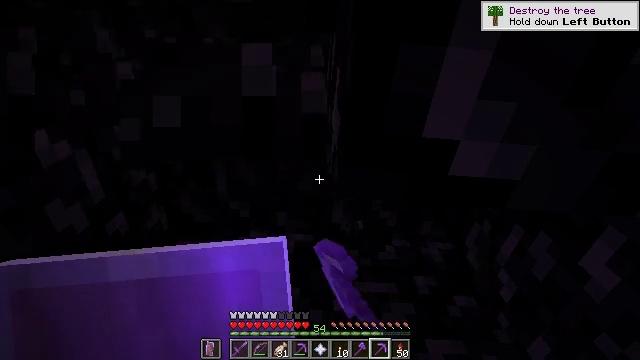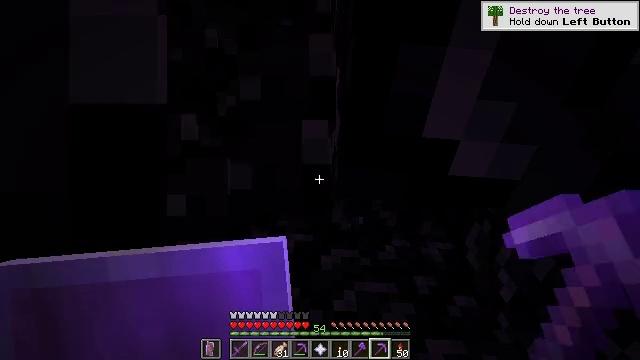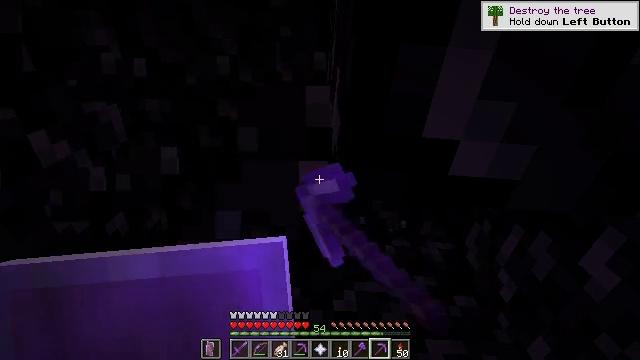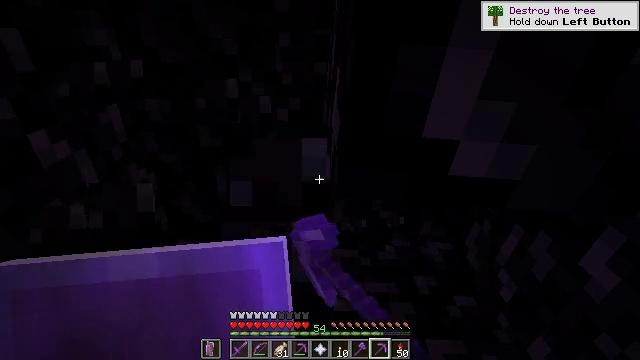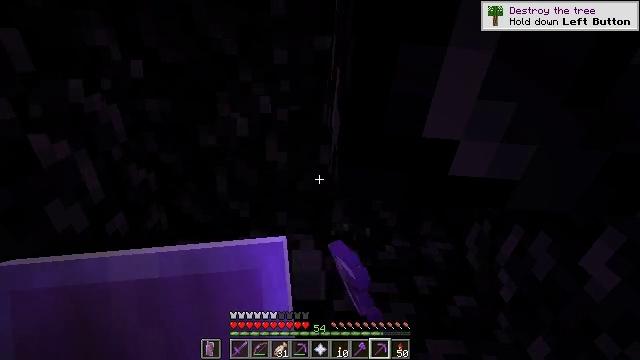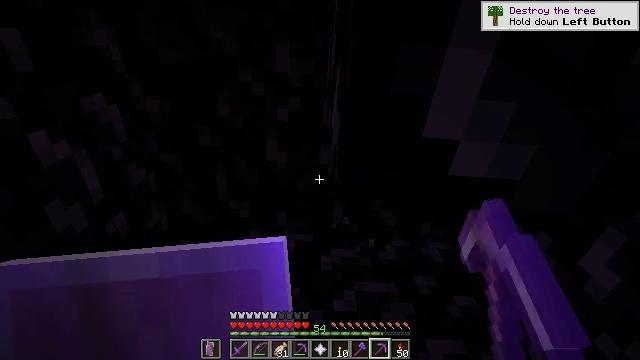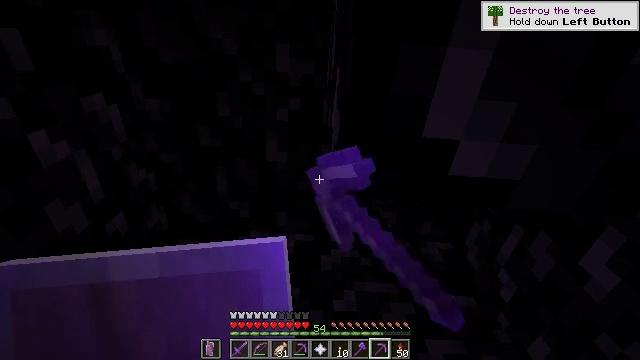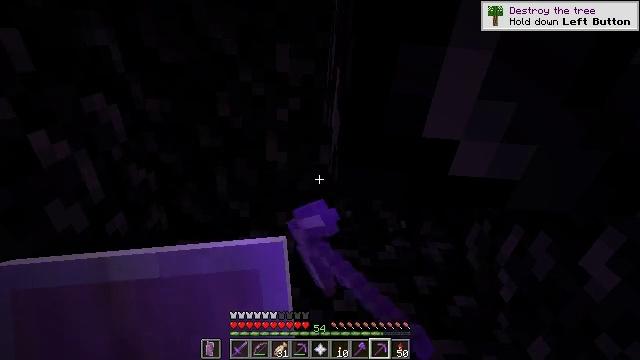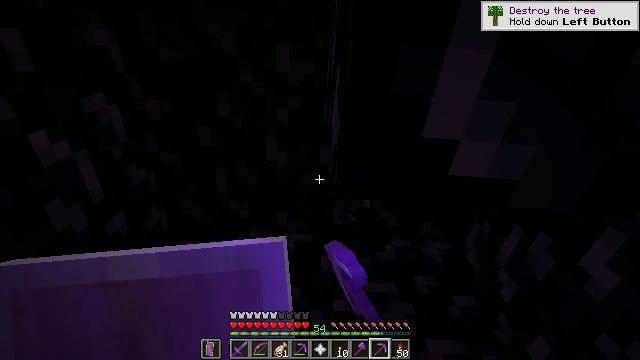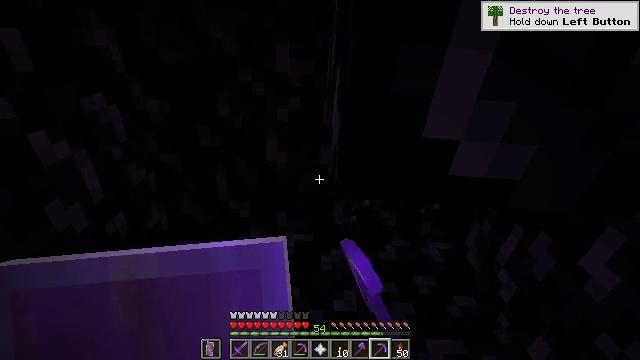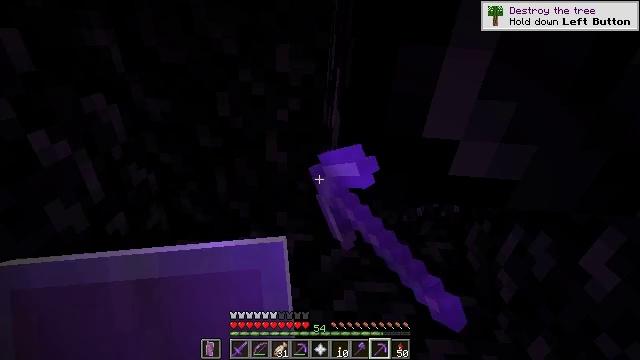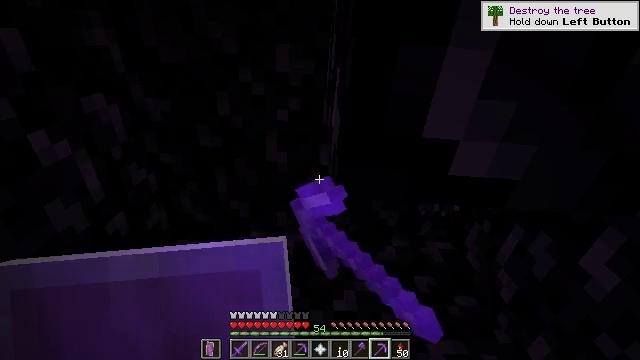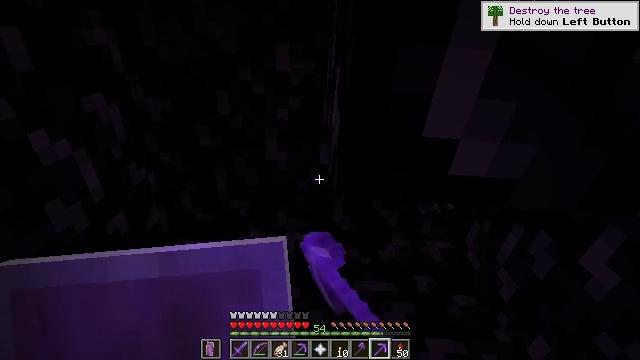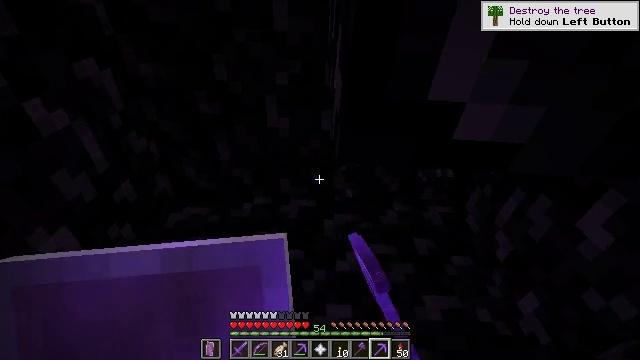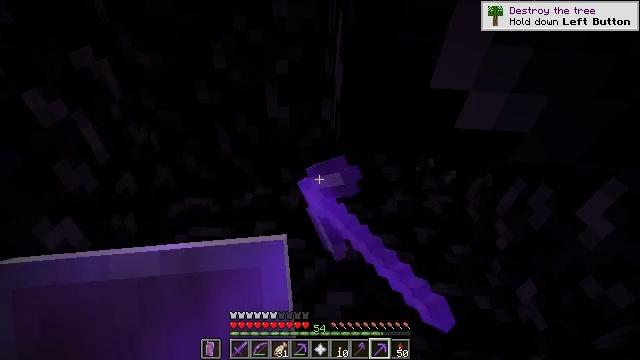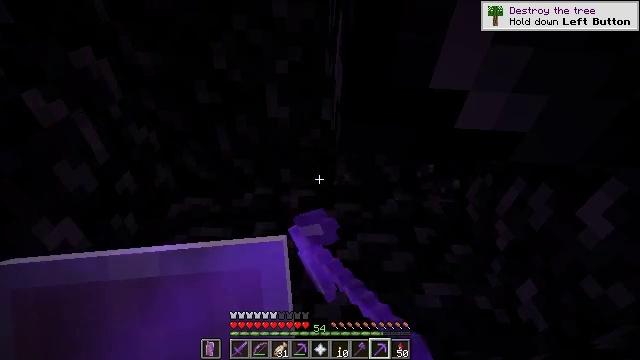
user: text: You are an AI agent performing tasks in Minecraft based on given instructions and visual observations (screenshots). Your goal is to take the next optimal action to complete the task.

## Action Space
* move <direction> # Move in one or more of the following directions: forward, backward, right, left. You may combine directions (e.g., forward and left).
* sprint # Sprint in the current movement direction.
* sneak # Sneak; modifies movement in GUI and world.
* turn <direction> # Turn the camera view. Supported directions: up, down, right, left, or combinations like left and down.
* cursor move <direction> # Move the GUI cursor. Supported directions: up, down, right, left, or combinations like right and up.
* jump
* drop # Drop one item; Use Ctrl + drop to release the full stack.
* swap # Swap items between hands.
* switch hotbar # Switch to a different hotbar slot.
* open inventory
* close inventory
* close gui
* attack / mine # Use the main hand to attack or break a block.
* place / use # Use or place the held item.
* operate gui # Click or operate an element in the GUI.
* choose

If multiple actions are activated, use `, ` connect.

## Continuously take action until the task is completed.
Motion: motion action
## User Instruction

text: Collect obsidian for crafting.
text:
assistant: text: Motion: attack / mine
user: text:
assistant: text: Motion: attack / mine
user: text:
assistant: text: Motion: attack / mine
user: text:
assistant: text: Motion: attack / mine
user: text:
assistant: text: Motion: attack / mine
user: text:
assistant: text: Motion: attack / mine
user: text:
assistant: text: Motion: attack / mine
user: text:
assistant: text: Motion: attack / mine
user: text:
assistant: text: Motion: attack / mine
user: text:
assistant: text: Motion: attack / mine
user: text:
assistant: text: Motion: attack / mine
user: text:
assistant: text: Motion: attack / mine
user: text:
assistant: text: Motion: turn down, attack / mine
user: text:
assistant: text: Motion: turn down, attack / mine
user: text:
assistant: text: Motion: attack / mine
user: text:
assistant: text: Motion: turn up, attack / mine
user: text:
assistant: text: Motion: turn right and up, attack / mine
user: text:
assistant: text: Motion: turn right and up, attack / mine
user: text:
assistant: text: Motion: attack / mine
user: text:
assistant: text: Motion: attack / mine
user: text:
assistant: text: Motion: attack / mine
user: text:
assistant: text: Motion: turn right and down, attack / mine
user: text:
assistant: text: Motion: turn right and down, attack / mine
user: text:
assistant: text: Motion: attack / mine
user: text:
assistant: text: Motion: attack / mine
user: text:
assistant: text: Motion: attack / mine
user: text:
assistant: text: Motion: attack / mine
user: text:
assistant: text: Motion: attack / mine
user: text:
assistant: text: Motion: turn left, attack / mine
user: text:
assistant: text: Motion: attack / mine